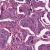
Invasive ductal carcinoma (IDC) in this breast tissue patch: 1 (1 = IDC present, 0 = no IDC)